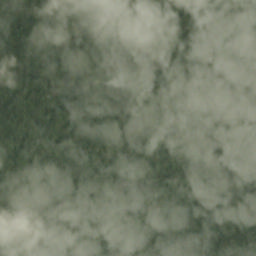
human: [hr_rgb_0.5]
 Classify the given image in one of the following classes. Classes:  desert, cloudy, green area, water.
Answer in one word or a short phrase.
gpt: cloudy